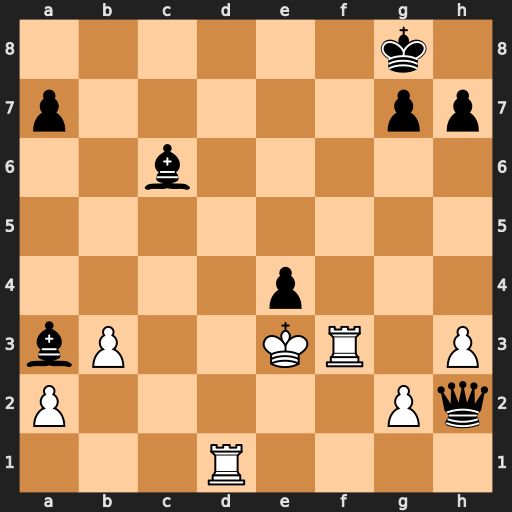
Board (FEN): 6k1/p5pp/2b5/8/4p3/bP2KR1P/P5Pq/3R4
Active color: w
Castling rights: -
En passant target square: -
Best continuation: Rd8+ Be8 Rxe8+ Bf8 Rfxf8#